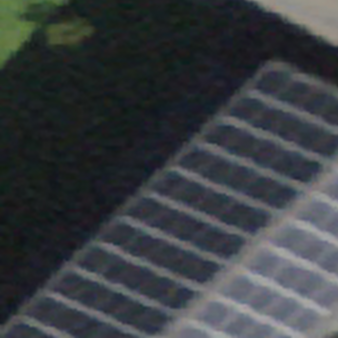
Label: other